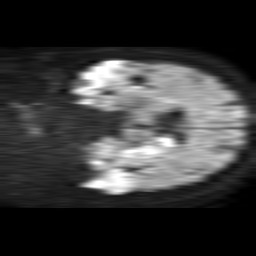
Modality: TRACE
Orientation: coronal
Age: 83
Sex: female
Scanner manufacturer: philips
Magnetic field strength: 1.5 T
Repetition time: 4.6 s
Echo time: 0.08631 s